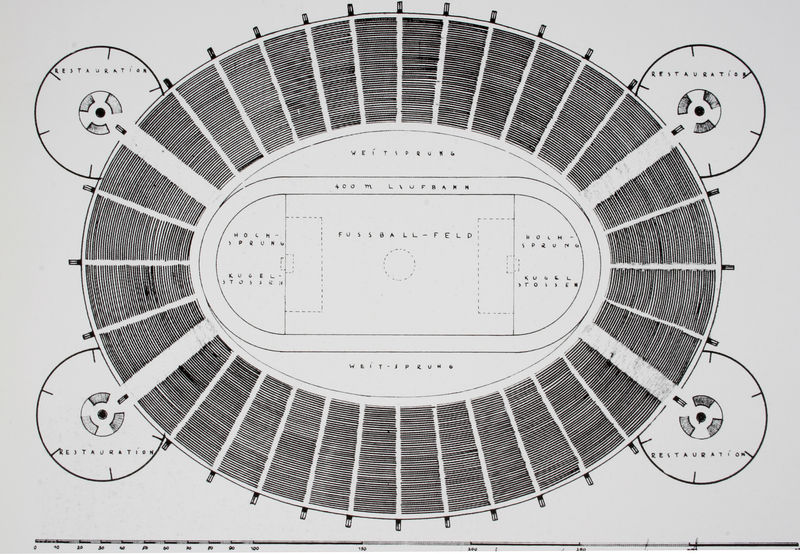
Titel: Stadion, Grundriss
Künstler: Bodo Rasch
Schlagwörter: grau, skizze, zeichnung, architektur, feld, kreis, oval, schrift, tribüne, arena, ränge, buchstaben, kreise, entwurf, hellgrau, plan, stadion, exakt, sikzze, fußball, fußball feld, hippodrom